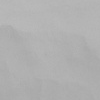
Atmospheric dust classification: not_dusty